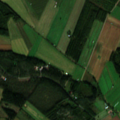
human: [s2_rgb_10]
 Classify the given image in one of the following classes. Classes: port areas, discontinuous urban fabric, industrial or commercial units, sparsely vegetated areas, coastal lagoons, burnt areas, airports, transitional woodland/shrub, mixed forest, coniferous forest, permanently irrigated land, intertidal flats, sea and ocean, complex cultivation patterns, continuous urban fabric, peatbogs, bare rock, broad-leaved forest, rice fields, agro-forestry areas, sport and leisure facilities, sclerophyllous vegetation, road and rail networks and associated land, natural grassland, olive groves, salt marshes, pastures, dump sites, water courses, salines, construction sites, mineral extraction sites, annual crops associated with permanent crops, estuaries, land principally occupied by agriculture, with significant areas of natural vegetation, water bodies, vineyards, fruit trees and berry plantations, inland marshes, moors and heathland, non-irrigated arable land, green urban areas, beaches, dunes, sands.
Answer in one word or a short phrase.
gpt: non-irrigated arable land, land principally occupied by agriculture, with significant areas of natural vegetation, coniferous forest, mixed forest